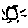
Label: sun